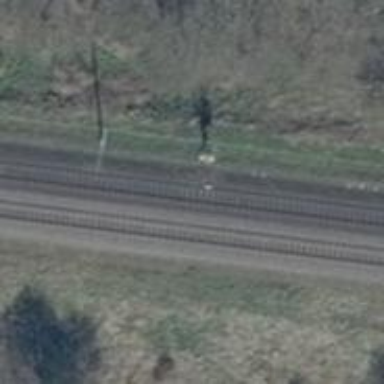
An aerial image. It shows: Railway signal.